Interaction volume radius: 10 \u00c5
Interaction volume height: 15 \u00c5
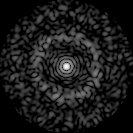
Disorder parameter: 0.8272